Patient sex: M
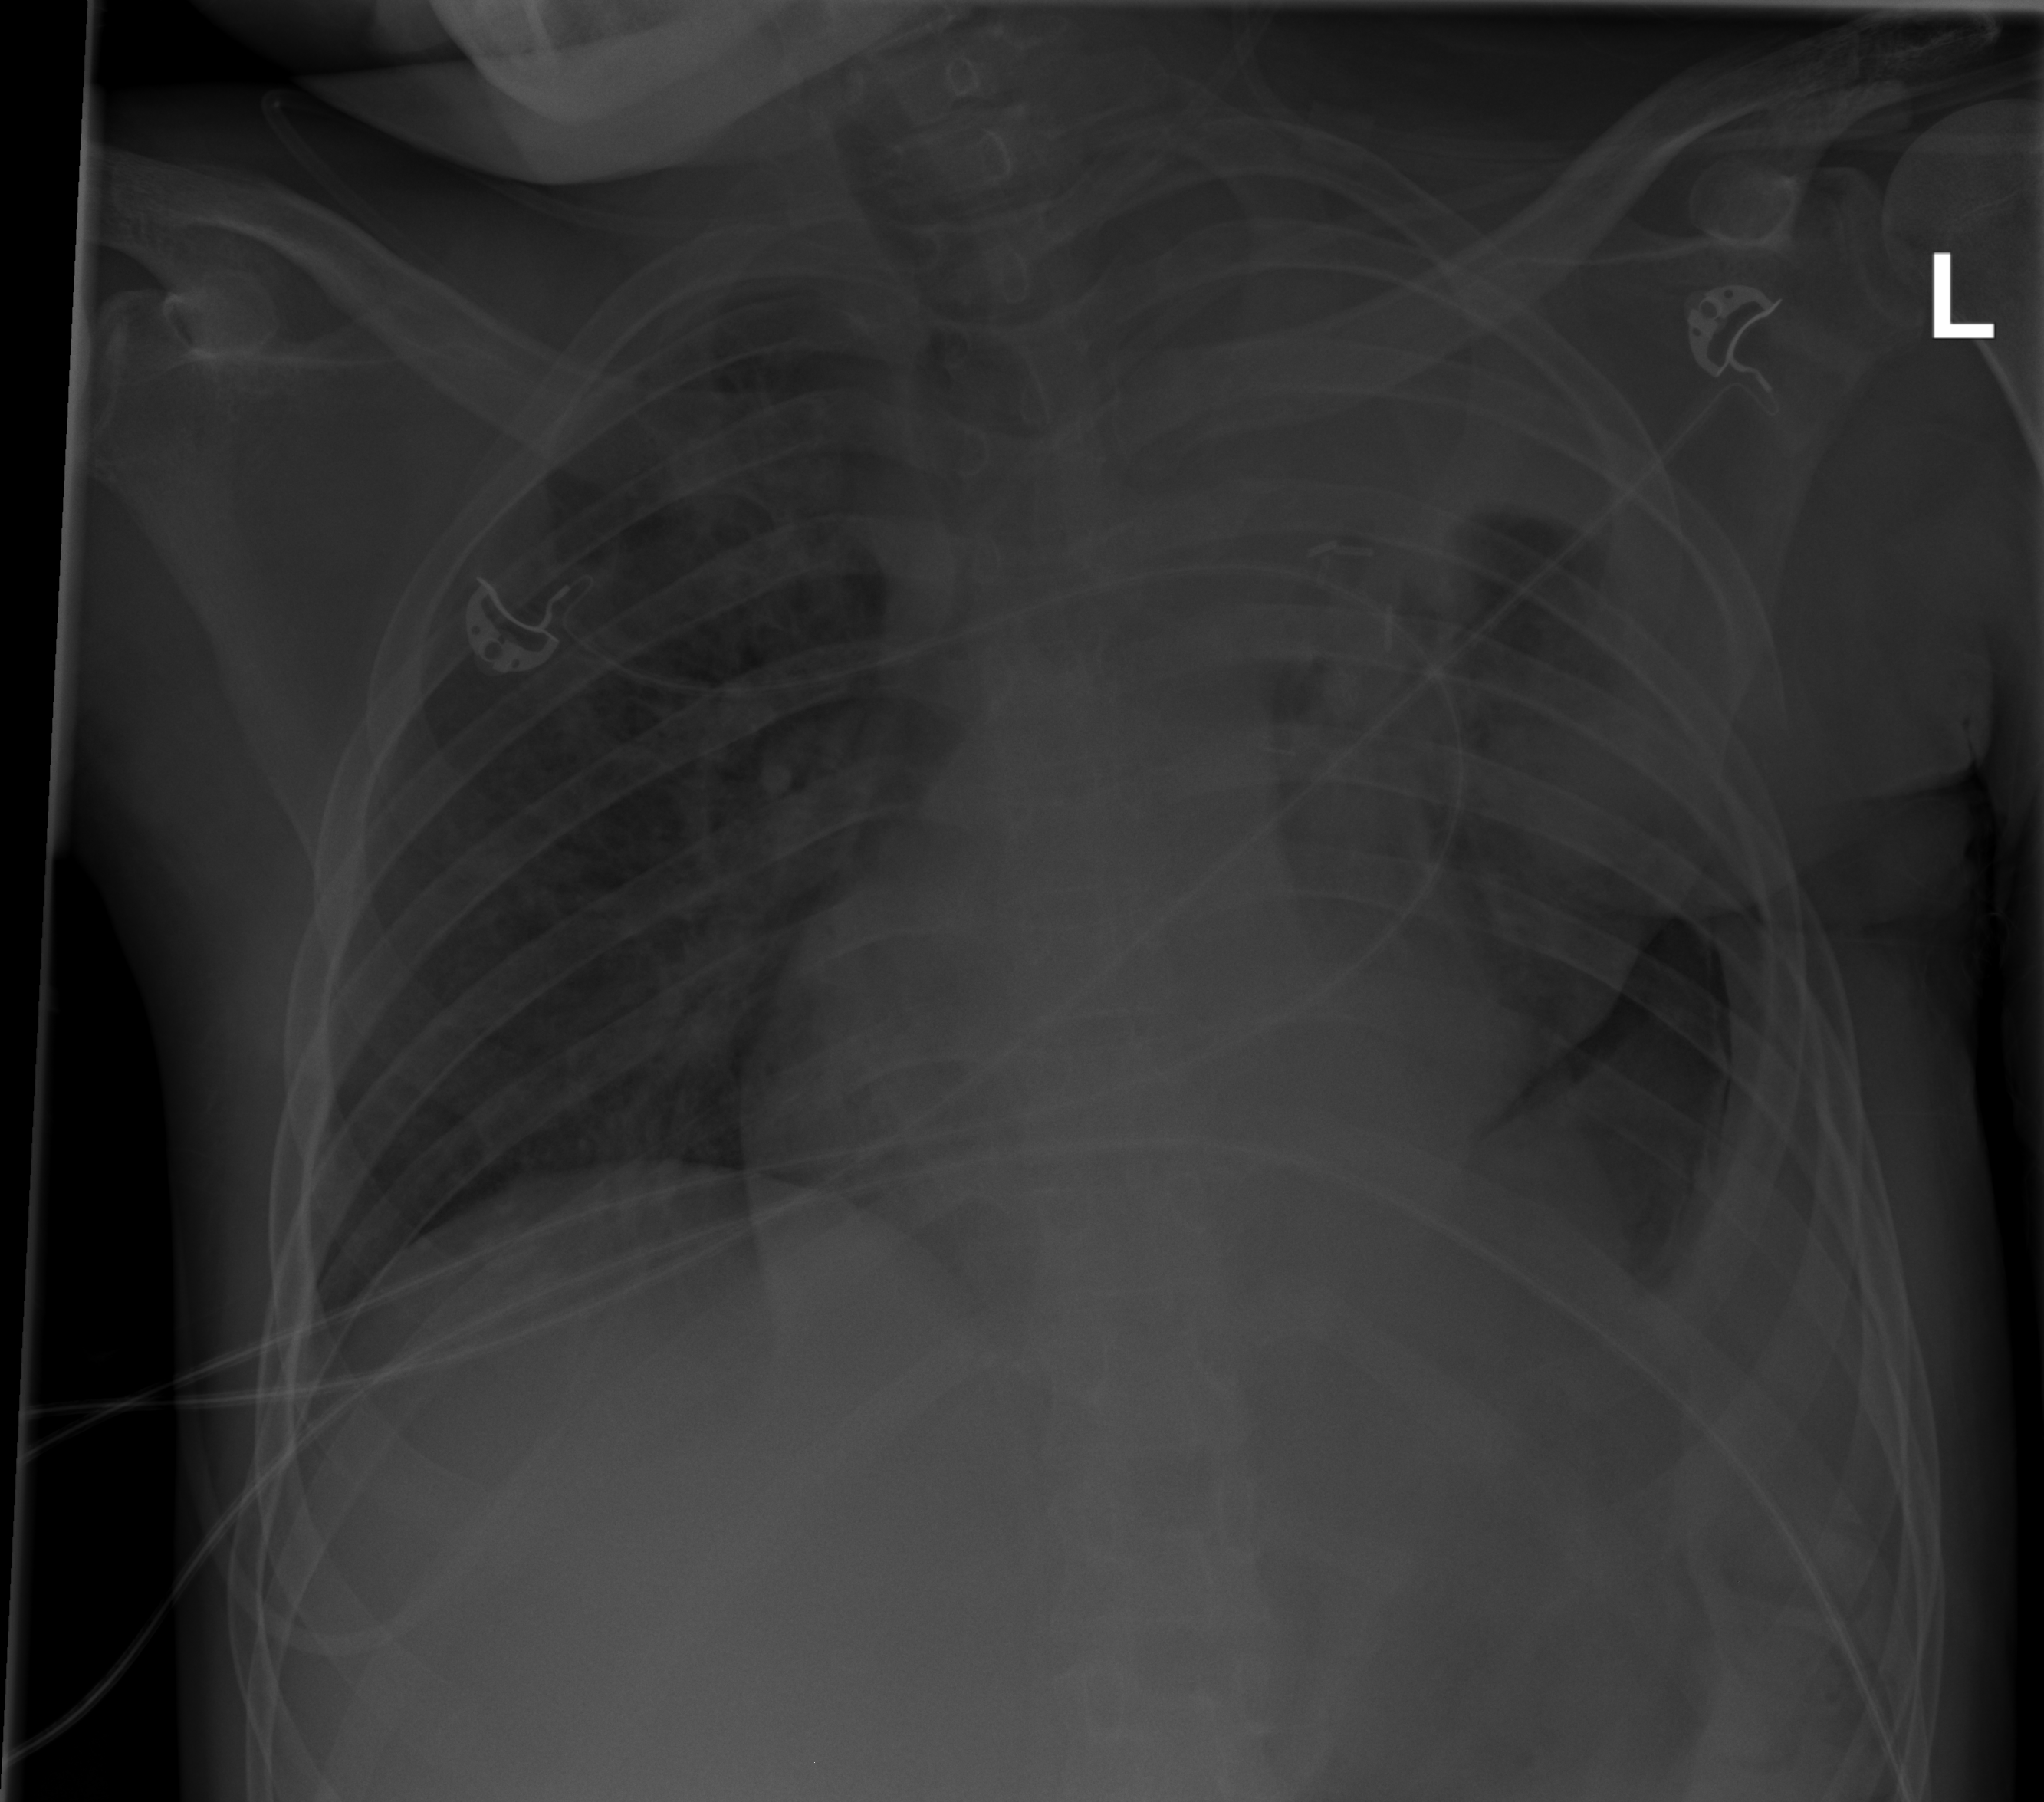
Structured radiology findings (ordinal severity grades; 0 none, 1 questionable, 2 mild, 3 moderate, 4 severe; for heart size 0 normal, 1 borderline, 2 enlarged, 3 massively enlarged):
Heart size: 0
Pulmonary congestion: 2
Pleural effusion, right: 1
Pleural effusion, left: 3
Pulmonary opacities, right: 2
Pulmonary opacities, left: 3
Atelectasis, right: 0
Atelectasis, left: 3